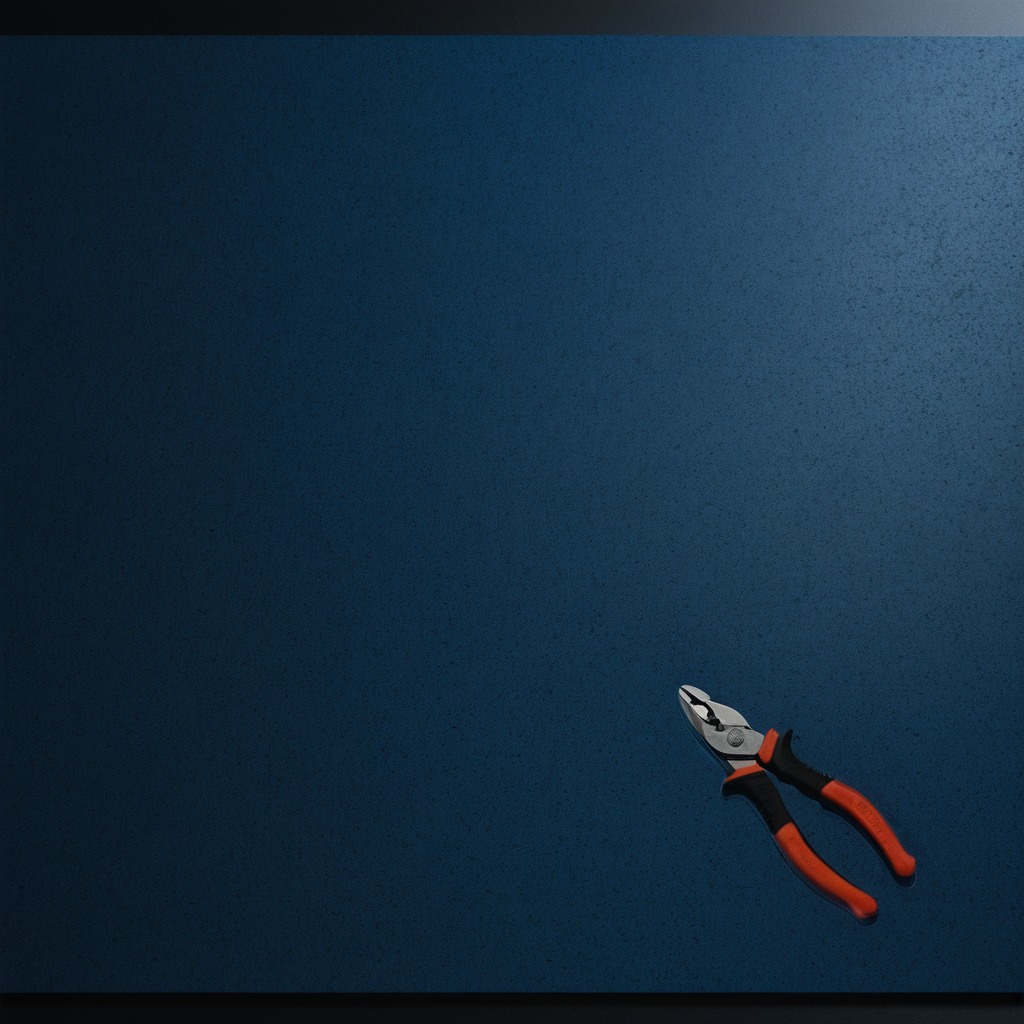
A plier lies on the clean granite tabletop covered with a blue rubber mat inside a workshop at night dim ambient light soft shadows worn but beneath the mat